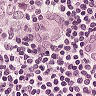
Metastatic tissue present: yes